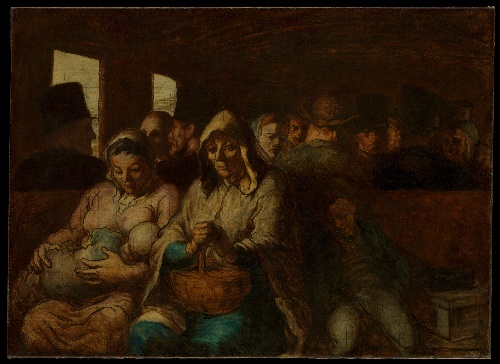
Title: The Third-Class Carriage
Artist: Honoré Daumier
Artist bio: French, Marseilles 1808–1879 Valmondois
Date: ca. 1862–64
Object type: Painting
Classification: Paintings
Medium: Oil on canvas
Dimensions: 25 3/4 x 35 1/2 in. (65.4 x 90.2 cm)
Department: European Paintings
Credit line: H. O. Havemeyer Collection, Bequest of Mrs. H. O. Havemeyer, 1929
Accession year: 1929
Repository: Metropolitan Museum of Art, New York, NY
Tags: Children|Men|Women|Trains|Nursing